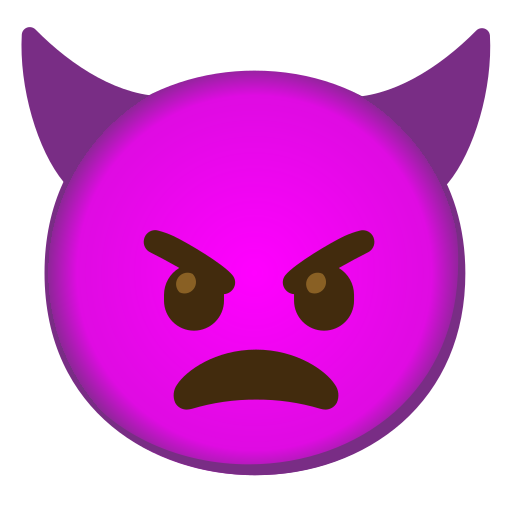
Emoji: 👿